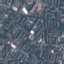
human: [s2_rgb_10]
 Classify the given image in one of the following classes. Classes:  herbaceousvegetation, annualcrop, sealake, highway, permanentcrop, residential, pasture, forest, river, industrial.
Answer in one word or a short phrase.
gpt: Residential